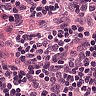
Metastatic tissue present: no